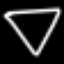
Label: diamond